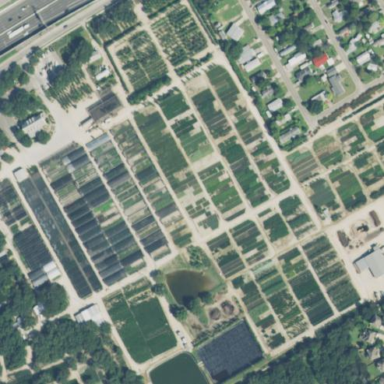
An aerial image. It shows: Plant nursery.